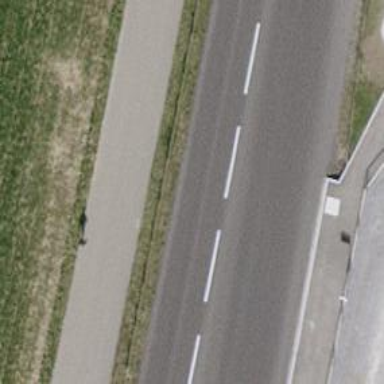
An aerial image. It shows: Bus stop with designated stop position for public transport.